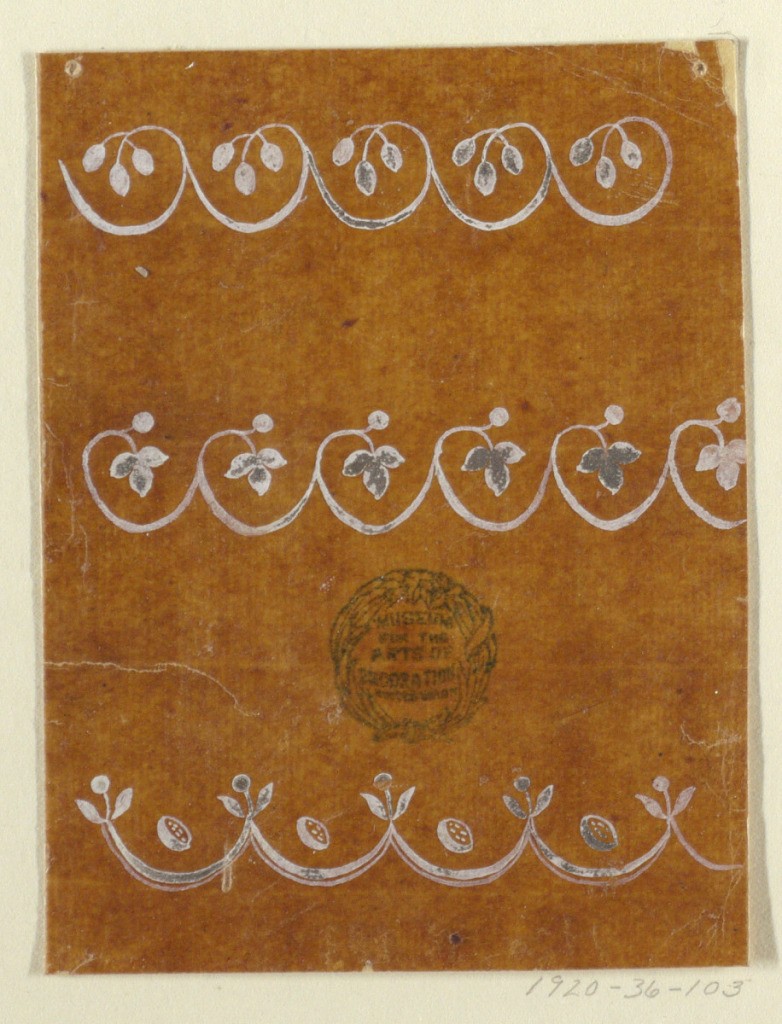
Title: Design for a Woven or Embroidered Horizontal Border of the "Fabrique de St. Ruf"
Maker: Fabrique de Saint Ruf, Lyon, France
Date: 1805-1815
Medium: Brush and gouache on glazed tracing paper
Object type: Drawing
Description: Top: Waved crest consisting of boughs with three seeds each and directed toward left. Five repeats are shown. Center: Waved crest, consisting of boughs with a seed and a leaf each and directed toward right. Six repeats are shown. Bottom: Arched crest with a seed between two leaves upon each point and with a seed motif in the wedges. Four repeats are shown.